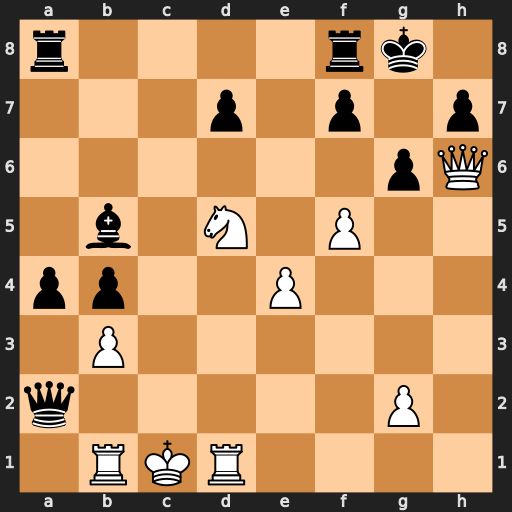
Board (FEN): r4rk1/3p1p1p/6pQ/1b1N1P2/pp2P3/1P6/q5P1/1RKR4
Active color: w
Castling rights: -
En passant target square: -
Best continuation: Nf6+ Kh8 Qxh7#